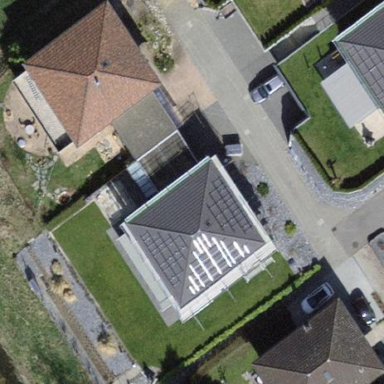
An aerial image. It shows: Simple house.